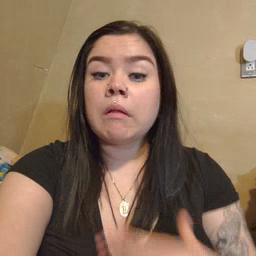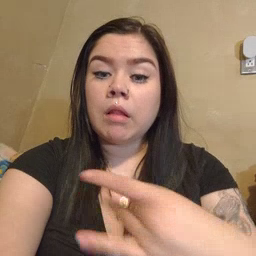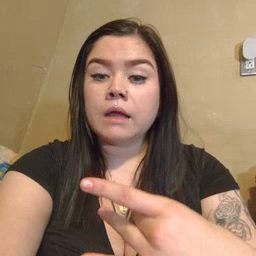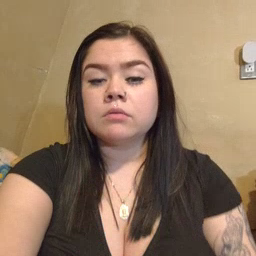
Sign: like